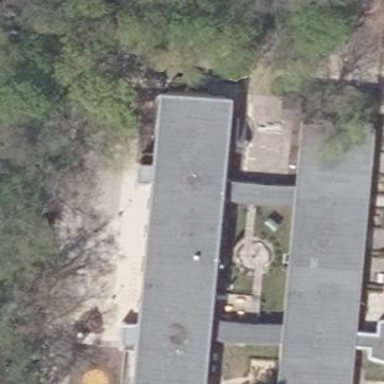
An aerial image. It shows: Kindergarten building.